Question: I created a JSON object in the client side And then Pass it into a 'asp:HiddenField'
Here is a part Of that 'Object'
'''
"[{"value":"0","column":"lngTask"},{"value":"End Checklist","column":"strTask"},
{"value":"0","column":"lngChecklistRevision"},
{"value":"","column":"lngManagedTask"}......]"
'''
Then I wanted to Use it in my code behind I'm Using 'Visual Basic'
So i used 'JavaScriptSerializer()' Like this :
'''
Dim jss As New JavaScriptSerializer()
Dim lstReport As List(Of Object) = jss.Deserialize(Of List(Of Object))
(hfObjSqlGridRow.Value)
'''
Here is how my 'lstReport' Looks like :

Is how can i loop through this object
i have tried things like :
'''
lsReport(0)(0)
lsReport(0).(0).value
lsReport(0).value
'''
Nothing works i get this Error =
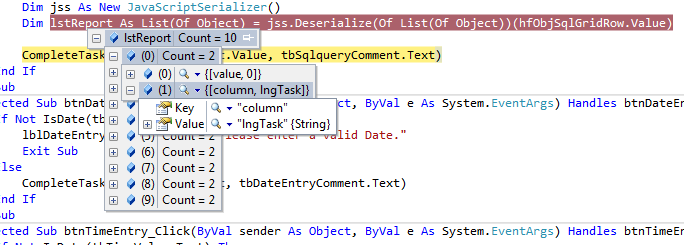
Answer: This code is in C#, but should be easy enough to convert to VB.NET. The basic premise is to use a dynamic JSON serializer that allows accessing properties at run-time like a JSON object in JavaScript. You must be using .NET 4.0 for dynamic object support.
<URL>